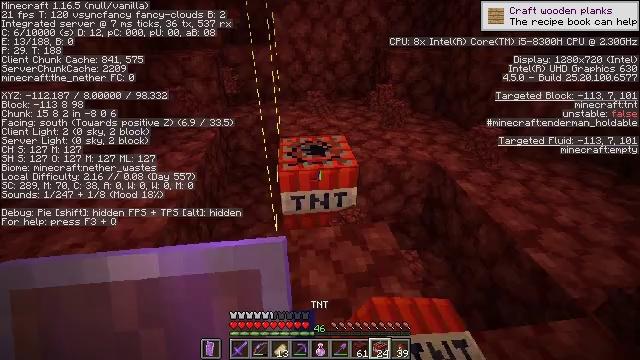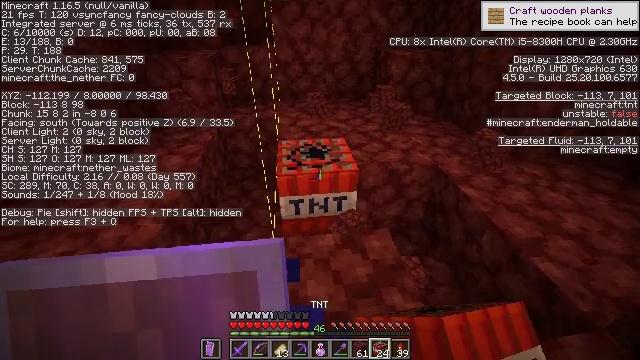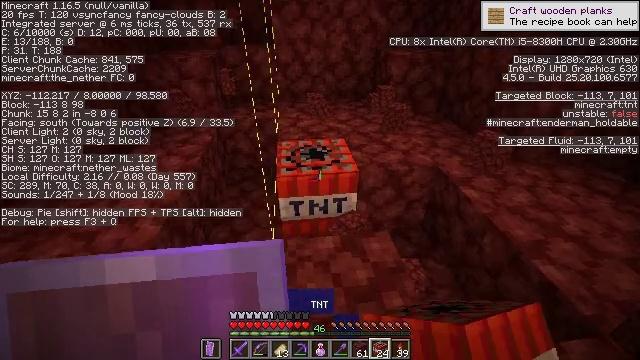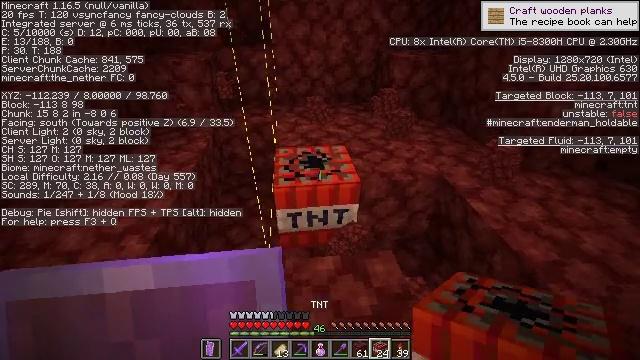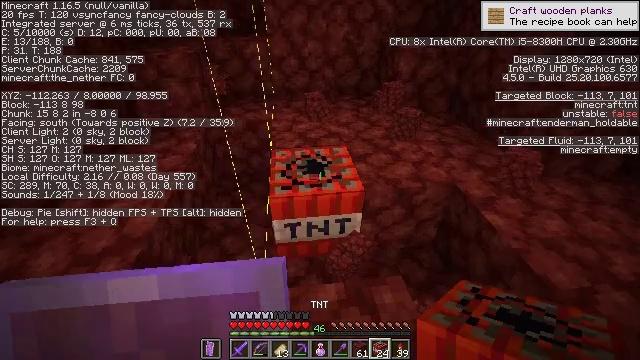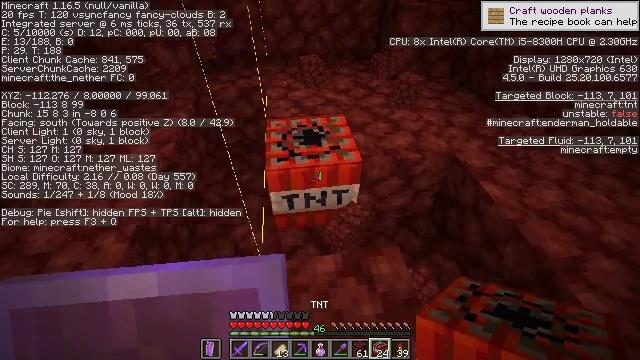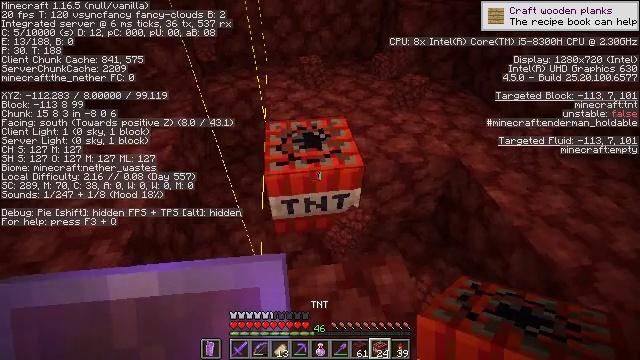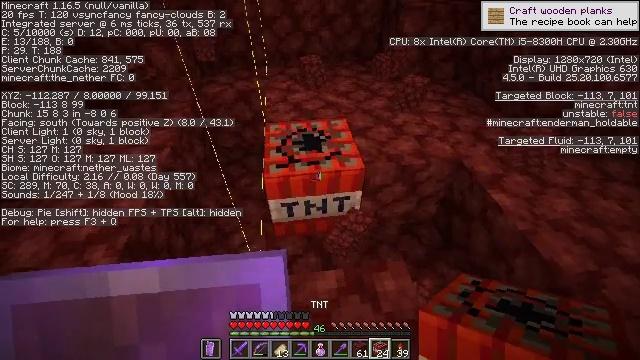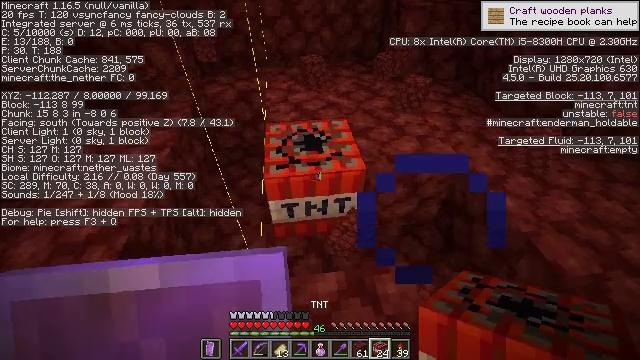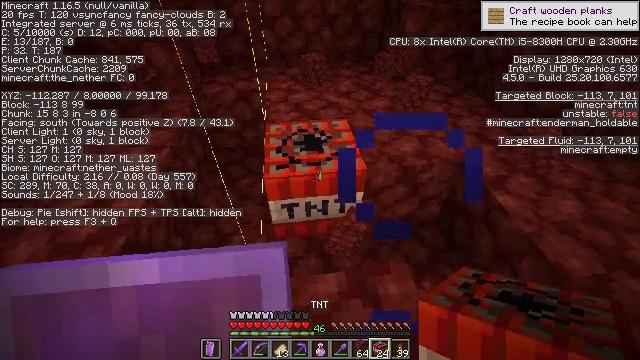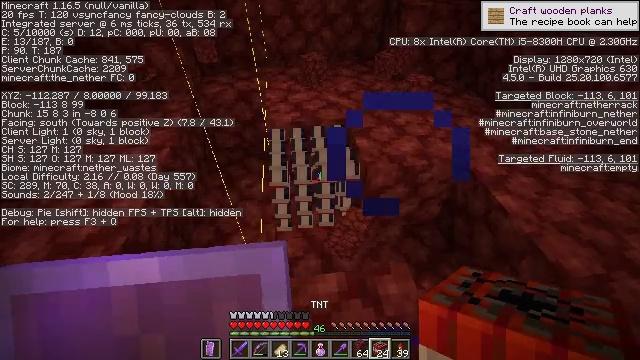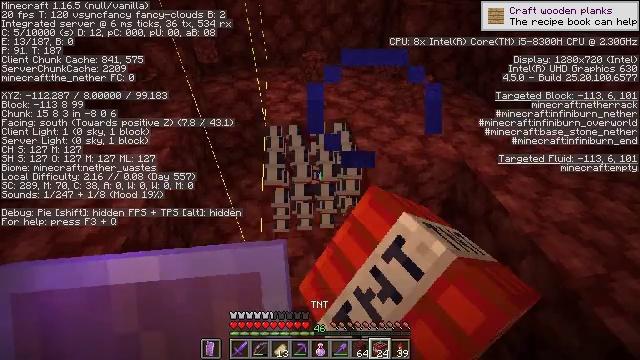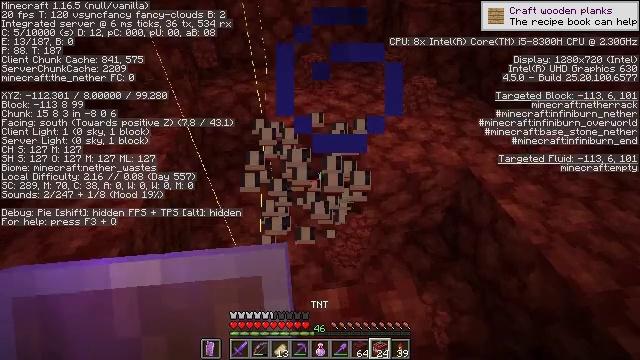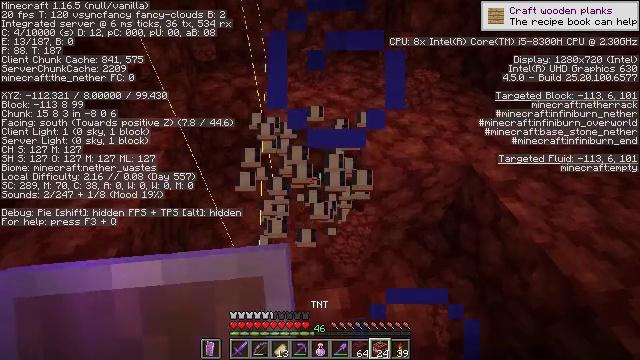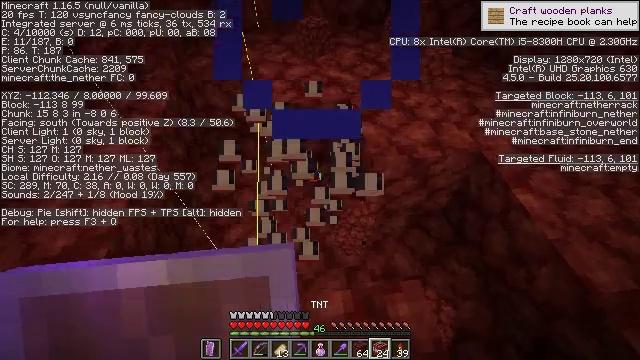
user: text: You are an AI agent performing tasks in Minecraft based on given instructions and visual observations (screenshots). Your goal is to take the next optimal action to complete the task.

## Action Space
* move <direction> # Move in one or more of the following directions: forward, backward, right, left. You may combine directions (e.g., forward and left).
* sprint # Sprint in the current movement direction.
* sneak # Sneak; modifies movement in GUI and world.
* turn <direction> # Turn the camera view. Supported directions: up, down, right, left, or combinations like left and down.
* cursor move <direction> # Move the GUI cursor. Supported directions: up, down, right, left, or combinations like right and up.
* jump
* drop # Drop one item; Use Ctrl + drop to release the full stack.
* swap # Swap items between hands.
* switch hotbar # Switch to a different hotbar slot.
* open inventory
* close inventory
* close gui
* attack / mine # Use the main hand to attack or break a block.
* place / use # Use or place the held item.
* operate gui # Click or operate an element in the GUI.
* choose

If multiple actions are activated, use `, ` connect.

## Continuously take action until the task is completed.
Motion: motion action
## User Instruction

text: Break the TNT to collect it.
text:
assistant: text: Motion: move forward
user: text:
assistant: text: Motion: move forward
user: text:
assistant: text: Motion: move forward
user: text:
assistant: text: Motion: move forward, turn down
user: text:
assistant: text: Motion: turn down
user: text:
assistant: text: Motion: no_op
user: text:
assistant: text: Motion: no_op
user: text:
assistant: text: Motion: no_op
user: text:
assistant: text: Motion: no_op
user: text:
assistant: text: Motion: attack / mine
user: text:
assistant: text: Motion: attack / mine
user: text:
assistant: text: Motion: move forward
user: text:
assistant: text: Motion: move forward, turn down
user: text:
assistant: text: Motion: move forward, turn down
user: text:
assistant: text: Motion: no_op